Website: home-depot
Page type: address-validator
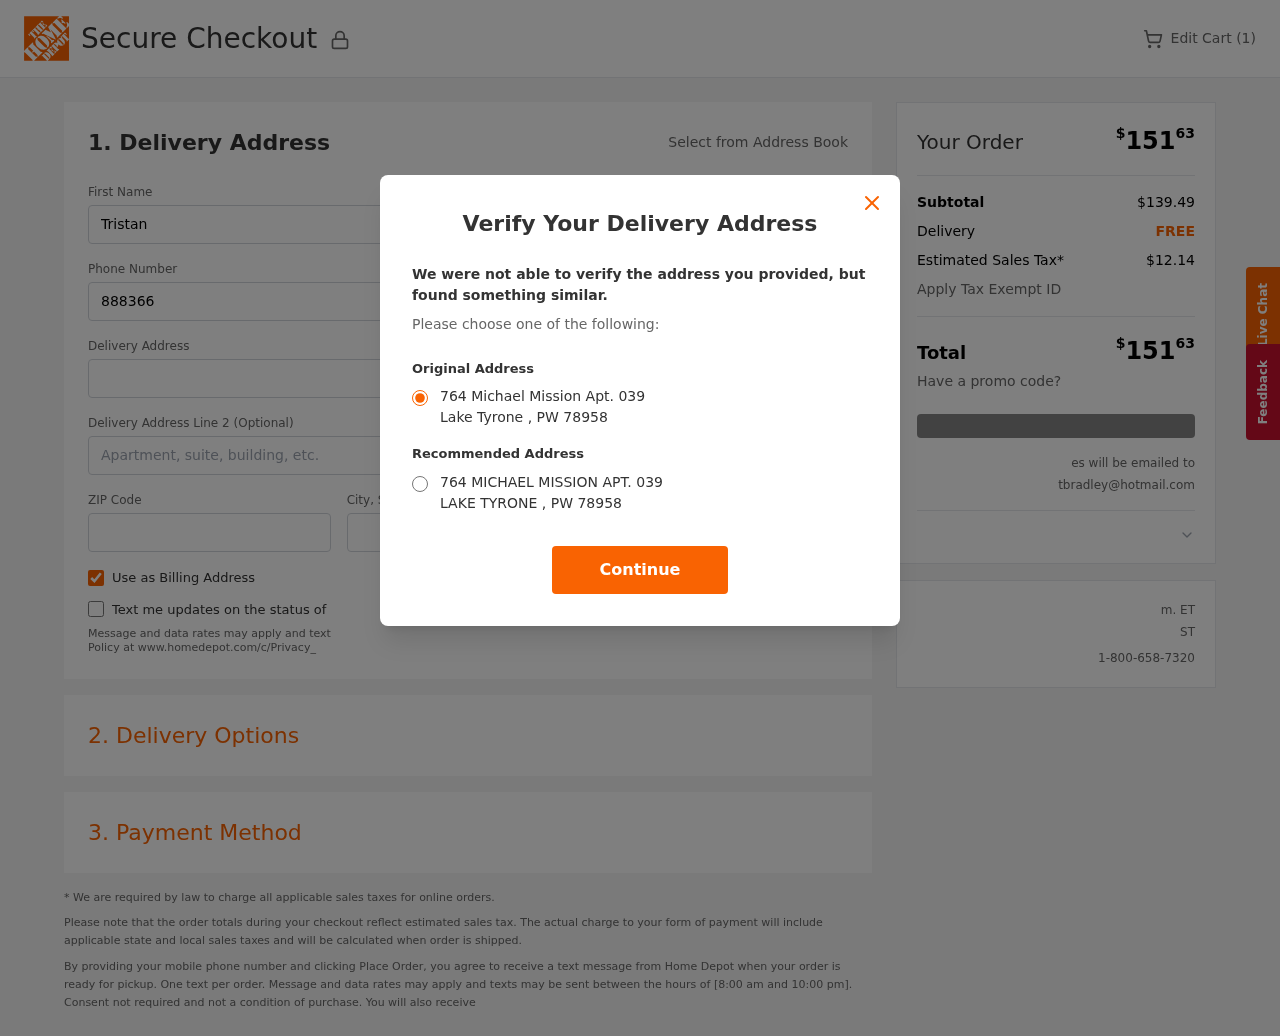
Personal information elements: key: PII_CITY
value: Lake Tyrone
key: PII_EMAIL
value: tbradley@hotmail.com
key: PII_POSTCODE
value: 78958
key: PII_STATE_ABBR
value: PW
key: PII_STREET
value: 764 Michael Mission Apt. 039
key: PII_FIRSTNAME
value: Tristan
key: PII_LASTNAME
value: Bradley
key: PII_PHONE
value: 8883665045
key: PII_CITY_STATE
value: Lake Tyrone, PW
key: PII_STREET_ALT
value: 764 MICHAEL MISSION APT. 039
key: PII_CITY_ALT
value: LAKE TYRONE
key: PII_STATE
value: PW
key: PII_POSTCODE_FULL
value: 78958
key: PII_POSTCODE_NUMERIC
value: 78958
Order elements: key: ORDER_NUM_ITEMS
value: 1
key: ORDER_TOTAL
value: $15163
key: ORDER_SUBTOTAL
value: $139.49
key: ORDER_SHIPPING_COST
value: FREE
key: ORDER_TAX
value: $12.14